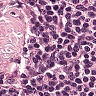
Metastatic tissue present: no